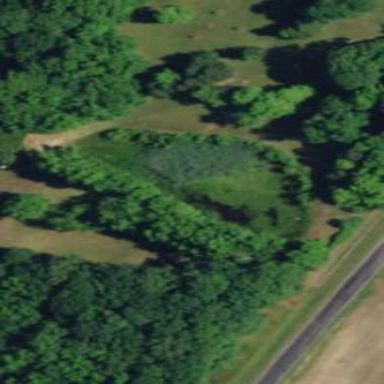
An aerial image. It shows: Serene pond surrounded by nature.